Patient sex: M
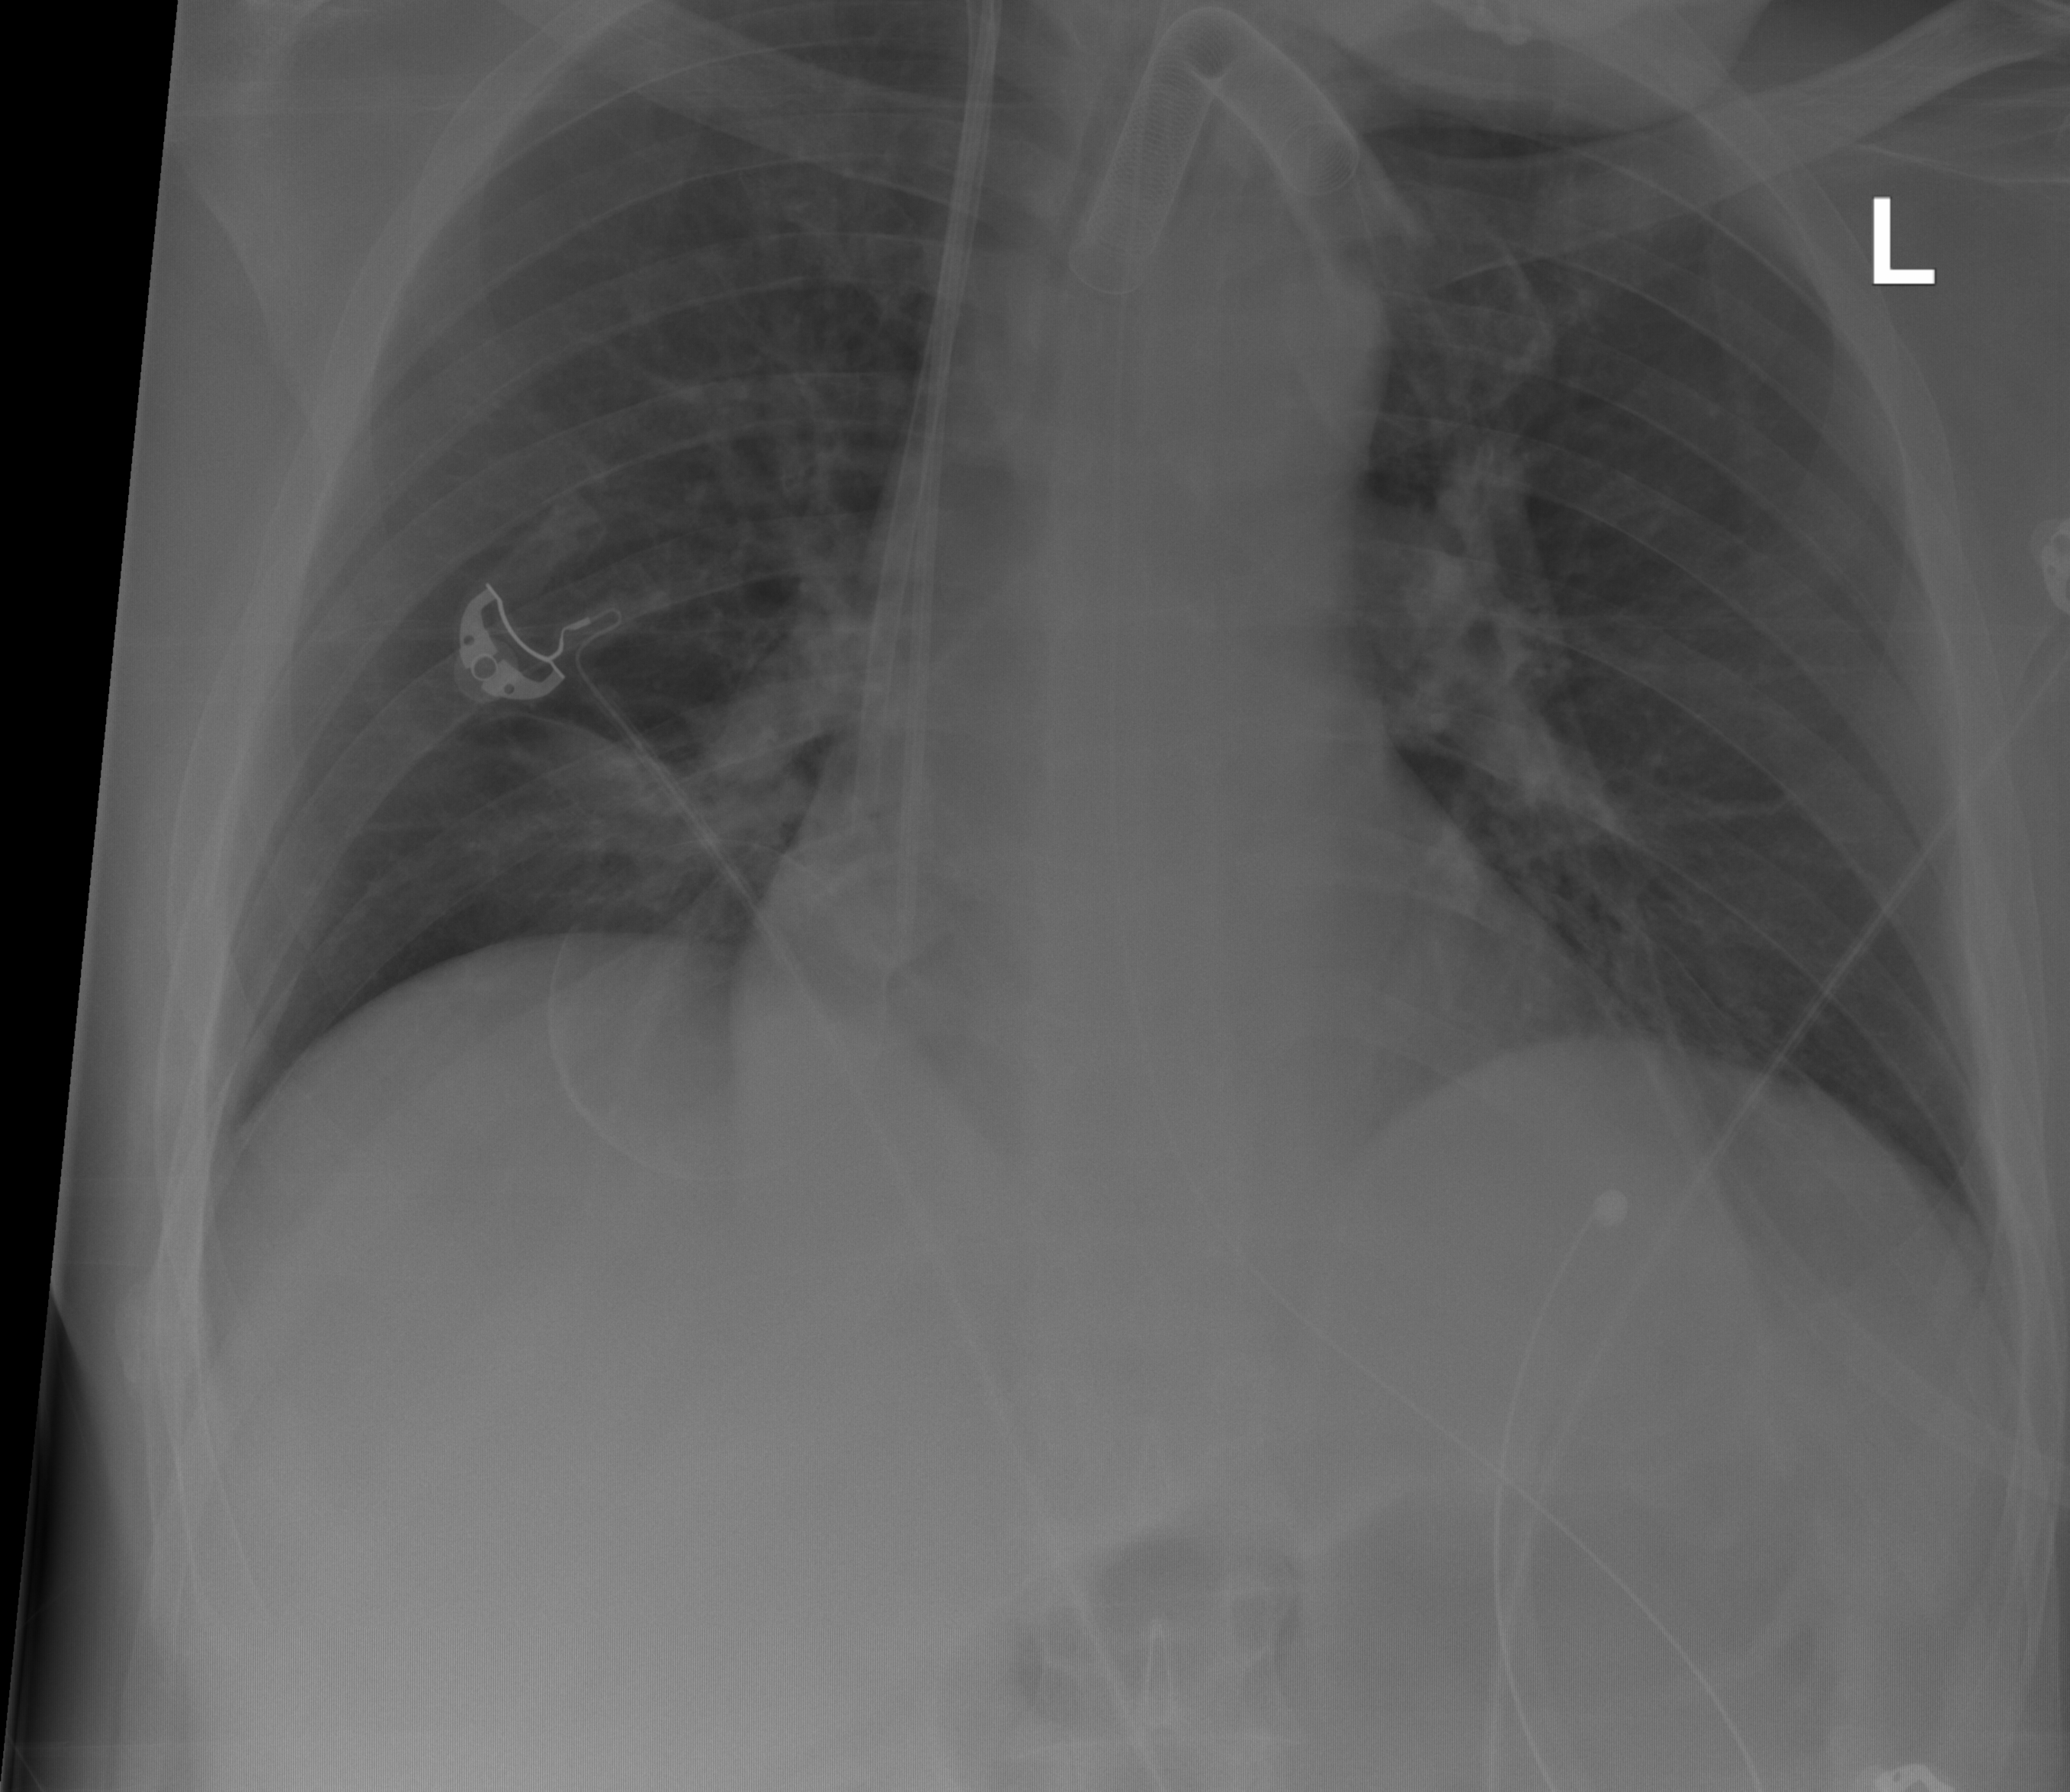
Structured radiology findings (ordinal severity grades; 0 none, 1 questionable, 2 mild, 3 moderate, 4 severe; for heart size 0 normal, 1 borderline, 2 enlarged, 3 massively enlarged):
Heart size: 0
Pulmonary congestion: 0
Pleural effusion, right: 0
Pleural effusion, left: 0
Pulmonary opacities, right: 2
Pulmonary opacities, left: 0
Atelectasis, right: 2
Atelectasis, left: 0